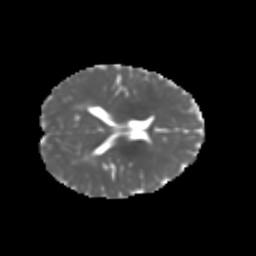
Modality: MD
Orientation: axial
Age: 7
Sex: male
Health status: healthy